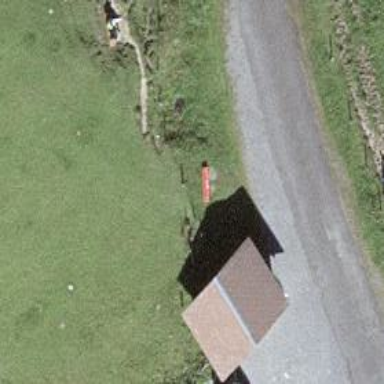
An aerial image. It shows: Bench.